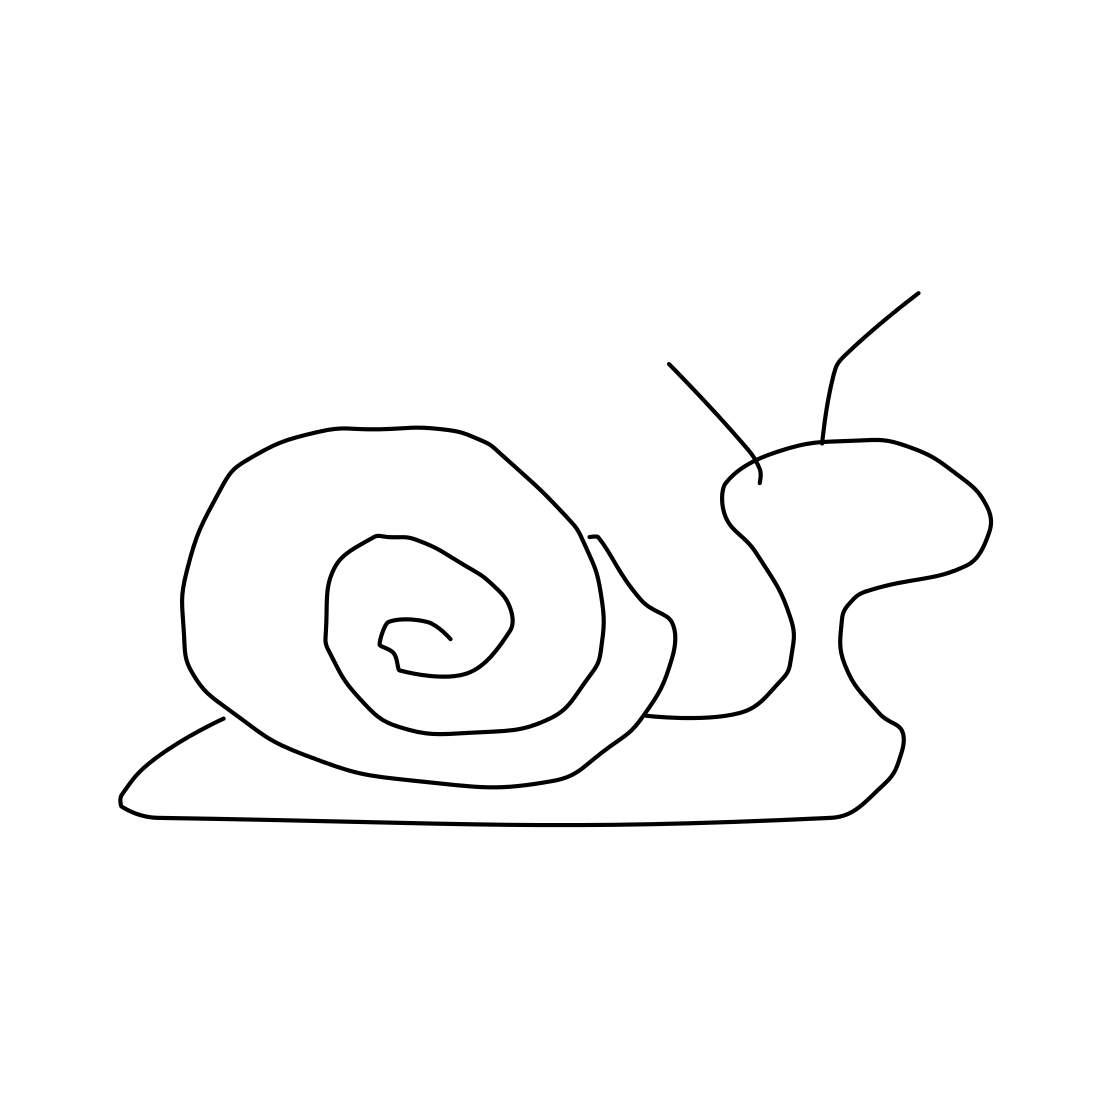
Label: snail